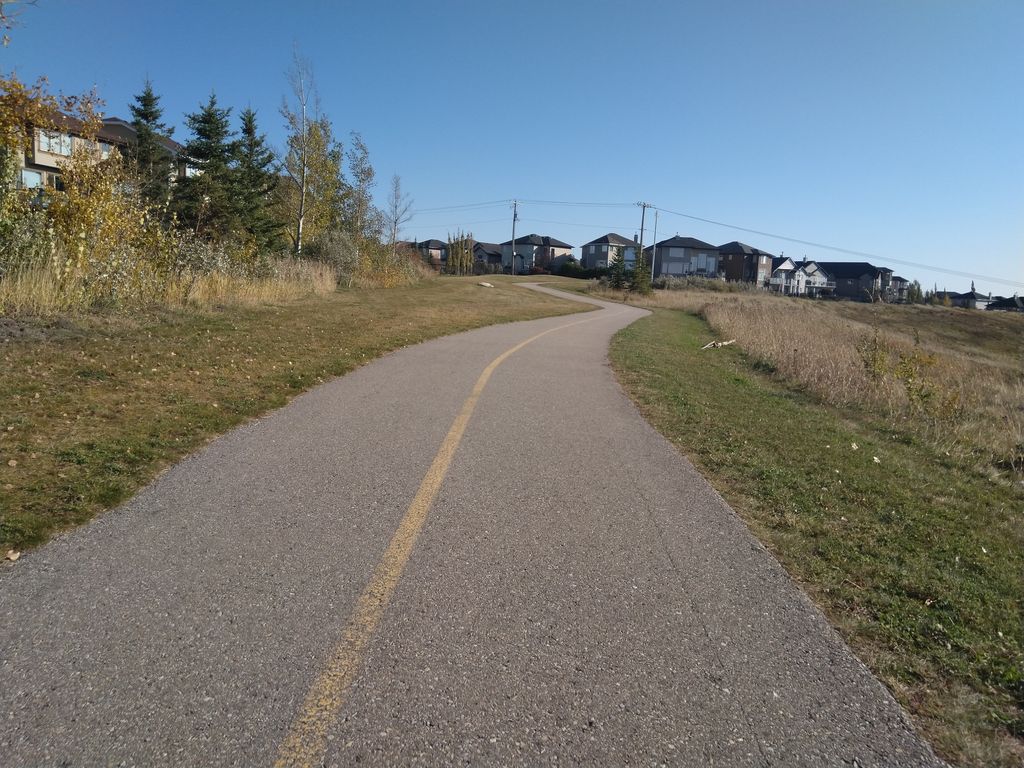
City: calgary